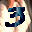
Label: 3